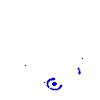
Particle: proton